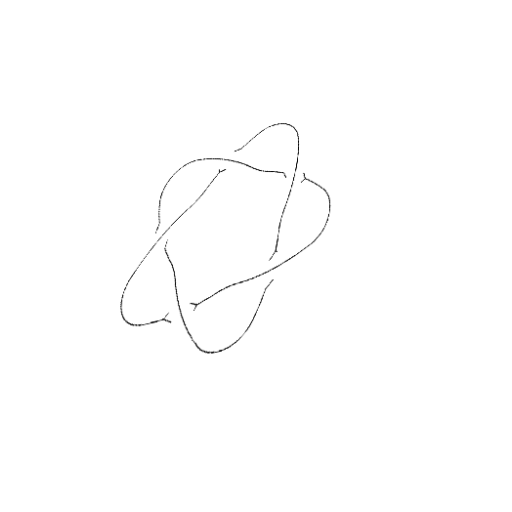
Crossing number: 5